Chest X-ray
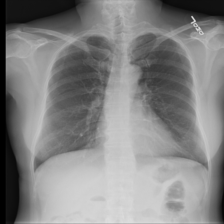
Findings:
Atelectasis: negative
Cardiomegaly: negative
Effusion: negative
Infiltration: negative
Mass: negative
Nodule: negative
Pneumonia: negative
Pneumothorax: negative
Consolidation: negative
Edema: negative
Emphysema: negative
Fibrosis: negative
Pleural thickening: negative
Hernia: negative